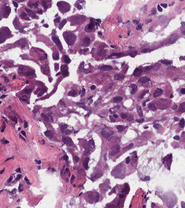
Tumor epithelial tissue: yes
Tumor-associated stroma tissue: yes
Normal tissue: no